Interaction volume radius: 10 \u00c5
Interaction volume height: 10 \u00c5
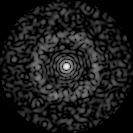
Disorder parameter: 0.8187